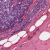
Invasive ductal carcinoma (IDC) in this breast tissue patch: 1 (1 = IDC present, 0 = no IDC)